Question: It's no secret. My math skills aren't that impressive.
I'm developing my own Wear Watchface. But I want to draw a Drawline to the center of the screen for every 10 minute place on the watch. (See the 500px analog example).

By using the Google example code I can achieve this but only an entire line from the side of the screen to the center. But I want it to be like 5% (or a fixed amount of pixels) in length of that like in the 500px watchface. This is Google's code for drawing the second dial:
'''
float centerX = width / 2f;
float centerY = height / 2f;
float secRot = mTime.second / 30f * (float) Math.PI;
float secLength = centerX - 20;
float secX = (float) Math.sin(secRot) * secLength;
float secY = (float) -Math.cos(secRot) * secLength;
canvas.drawLine(centerX, centerY, centerX + secX, centerY + secY, mHandPaint);
'''
By changing the mTime.second I can draw from a specific second.
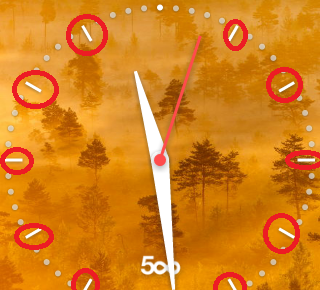
Answer: Found the solution, here's a snippet:
'''
int teller_minuut_stip = 0; //Current minute
float secRot_stip = teller_minuut_stip / 30f * (float) Math.PI;
float secRot_stip_klein = teller_minuut_stip / 30f * (float) Math.PI;
float secLength_stip = centerX - 10;
float secX = (float) Math.sin(secRot_stip) * secLength_stip;
float secY = (float) -Math.cos(secRot_stip) * secLength_stip;
float secLength_stip_klein = centerX - 140;
float secX_klein = (float) Math.sin(secRot_stip_klein) * secLength_stip_klein;
float secY_klein = (float) -Math.cos(secRot_stip_klein) * secLength_stip_klein;
float eindpunt_x = centerX + secX;
float eindpunt_y = centerY + secY;
float lijn_x = eindpunt_x - secX_klein;
float lijn_y = eindpunt_y - secY_klein;
canvas.drawLine(eindpunt_x, eindpunt_y, lijn_x, lijn_y, datePaint_cirkel_kleurtien);
'''